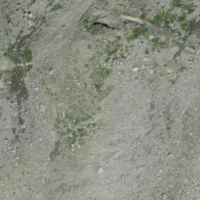
EUNIS habitat code: 48
Species observed at this site:
Geum reptans